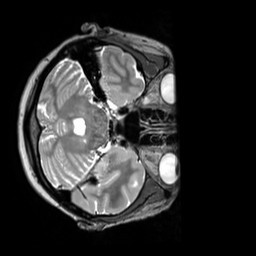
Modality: T2w
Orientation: axial
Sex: female
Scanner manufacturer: siemens
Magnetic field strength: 3 T
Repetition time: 3.2 s
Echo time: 0.409 s